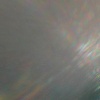
Label: sunburn